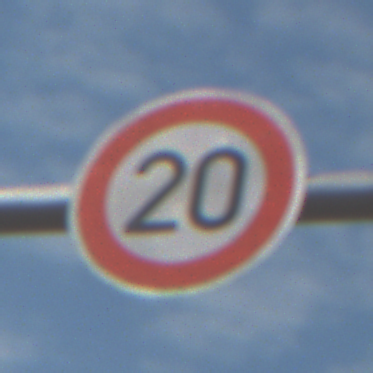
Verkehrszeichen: Geschwindigkeit20
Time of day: Midday
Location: Outdoor (Suburban)
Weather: PartlyCloudy
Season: NotSpecified
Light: Natural